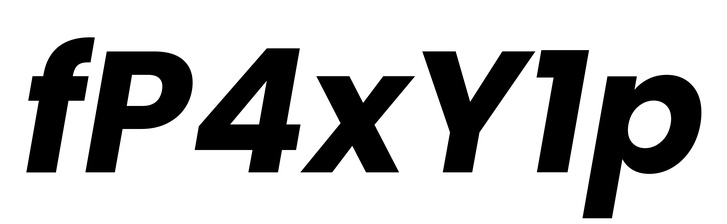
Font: Poppins-BoldItalic